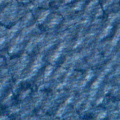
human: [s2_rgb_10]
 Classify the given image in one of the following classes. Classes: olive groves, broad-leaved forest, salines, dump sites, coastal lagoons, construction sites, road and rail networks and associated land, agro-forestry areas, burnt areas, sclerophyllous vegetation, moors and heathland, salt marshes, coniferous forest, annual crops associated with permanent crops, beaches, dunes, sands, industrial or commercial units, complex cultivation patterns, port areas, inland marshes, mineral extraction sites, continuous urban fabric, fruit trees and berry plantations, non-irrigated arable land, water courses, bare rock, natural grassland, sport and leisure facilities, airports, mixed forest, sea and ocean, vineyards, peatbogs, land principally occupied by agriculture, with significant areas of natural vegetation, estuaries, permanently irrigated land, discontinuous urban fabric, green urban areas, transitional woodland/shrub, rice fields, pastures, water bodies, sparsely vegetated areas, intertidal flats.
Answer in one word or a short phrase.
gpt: sea and ocean